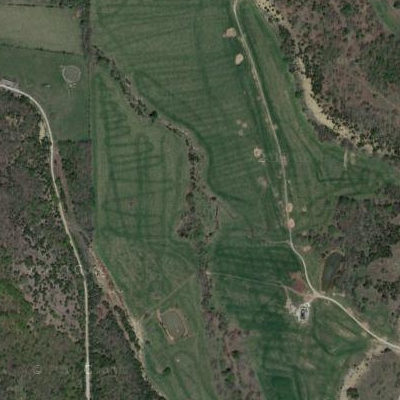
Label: Grass